Question: I have a model with DateTimeField in my django project.
'''
class Article(models.Model):
title = models.CharField(max_length=255)
content = models.CharField(max_length=255)
publish_date = models.DateTimeField()
def __unicode__(self):
return self.title
'''
In the admin site, I found that in Safari, when I click "now", the time appear in HH:mm:ss, but in Chrome it is HH:mm.

How can fix it to make it synchronized across browsers? I prefer to NOT show the seconds, i.e. the format in Chrome.
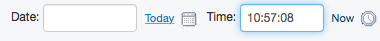
Answer: Chrome 23 stable on OSX and Linux omits the seconds fields if it is unnecessary, and Chrome 24 beta on Windows also omits it.
Hence this is a Chrome specific behavior, you have to look into the specific nature of Safari and prevent showing of seconds on it.